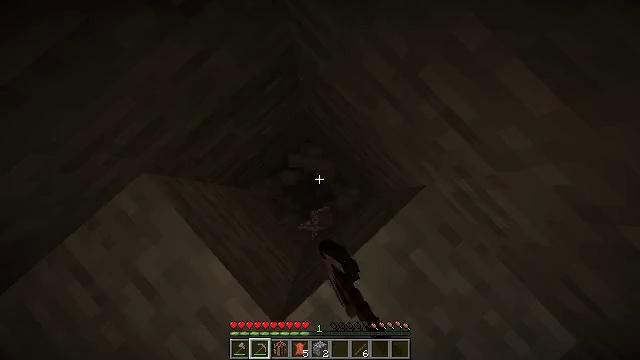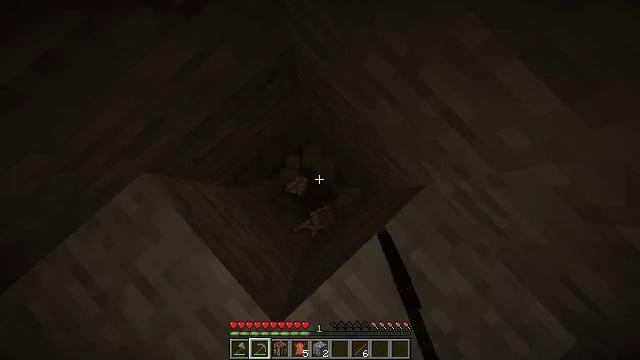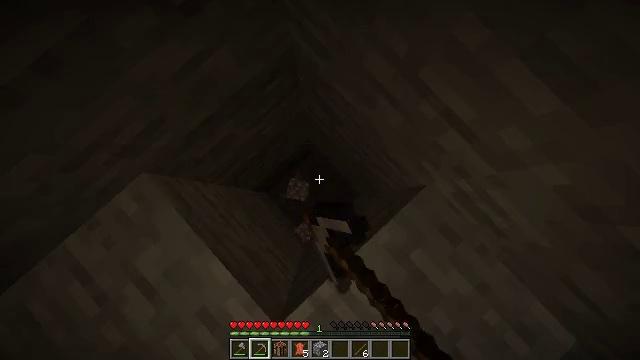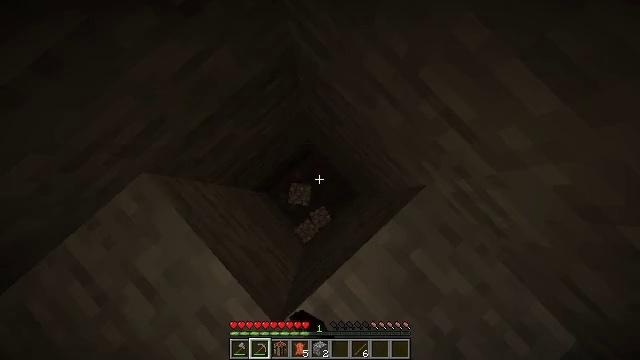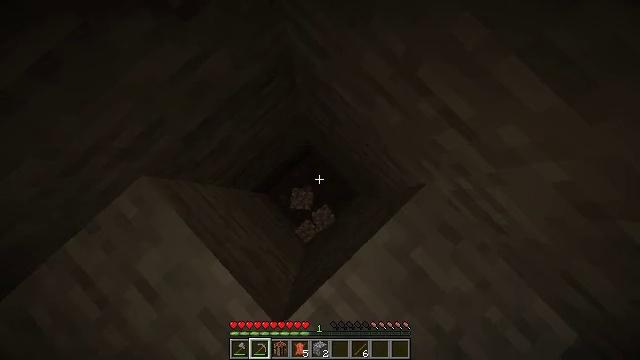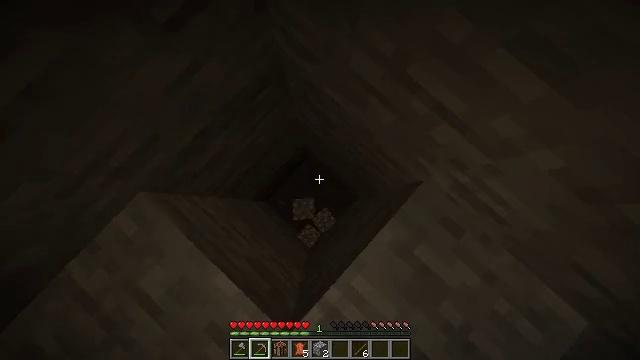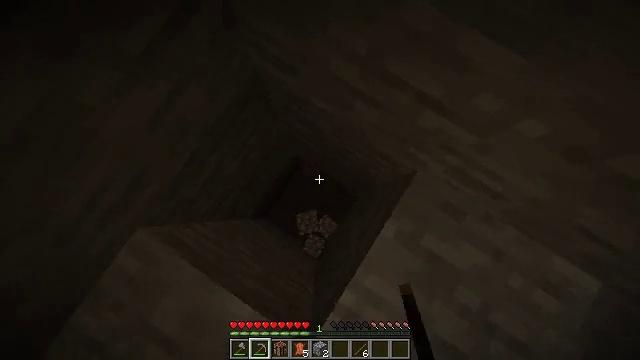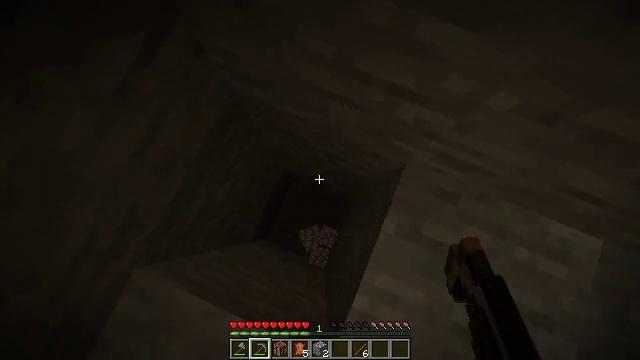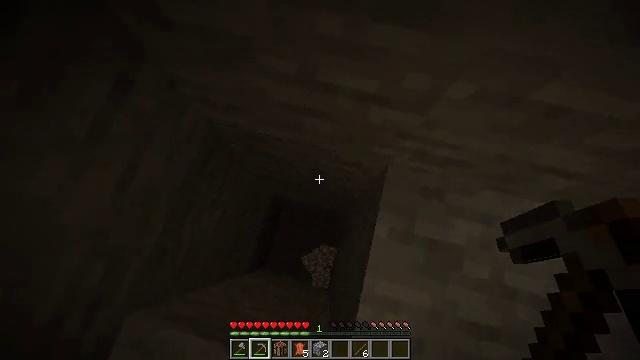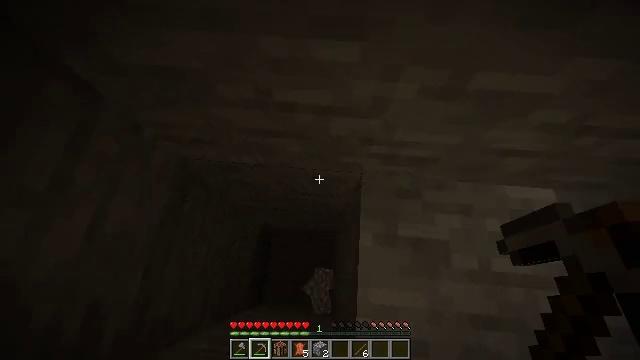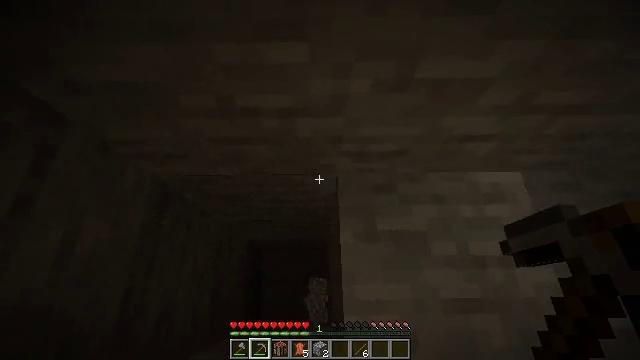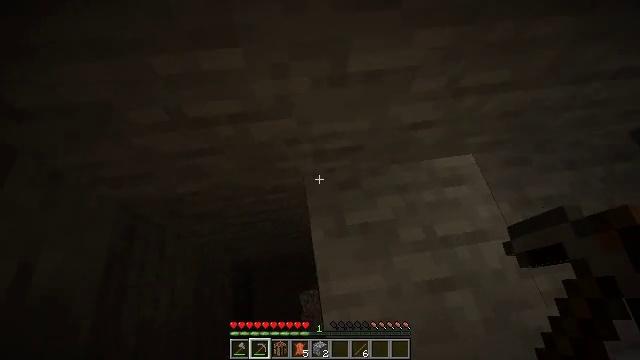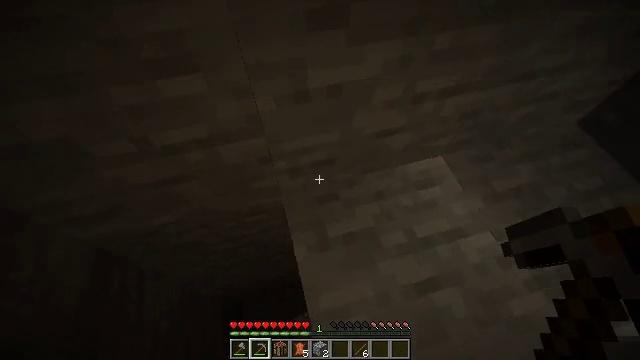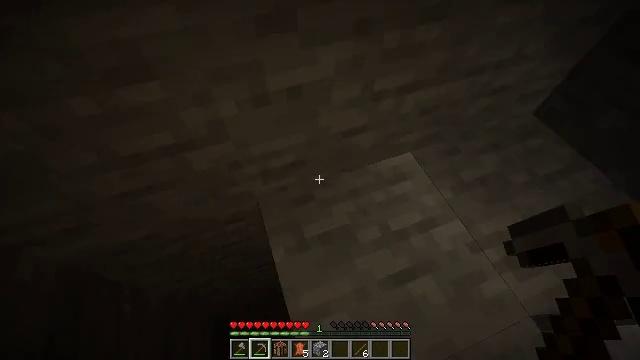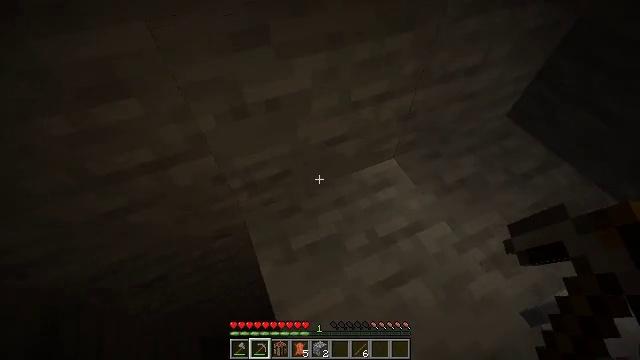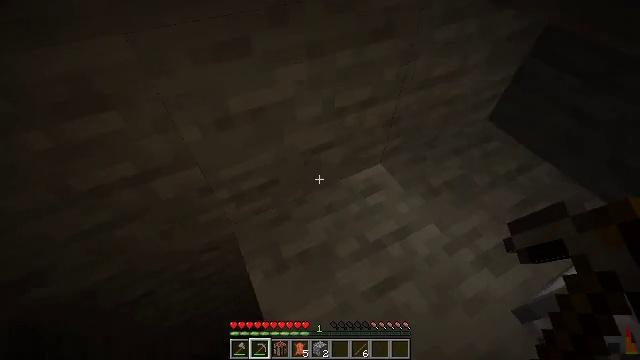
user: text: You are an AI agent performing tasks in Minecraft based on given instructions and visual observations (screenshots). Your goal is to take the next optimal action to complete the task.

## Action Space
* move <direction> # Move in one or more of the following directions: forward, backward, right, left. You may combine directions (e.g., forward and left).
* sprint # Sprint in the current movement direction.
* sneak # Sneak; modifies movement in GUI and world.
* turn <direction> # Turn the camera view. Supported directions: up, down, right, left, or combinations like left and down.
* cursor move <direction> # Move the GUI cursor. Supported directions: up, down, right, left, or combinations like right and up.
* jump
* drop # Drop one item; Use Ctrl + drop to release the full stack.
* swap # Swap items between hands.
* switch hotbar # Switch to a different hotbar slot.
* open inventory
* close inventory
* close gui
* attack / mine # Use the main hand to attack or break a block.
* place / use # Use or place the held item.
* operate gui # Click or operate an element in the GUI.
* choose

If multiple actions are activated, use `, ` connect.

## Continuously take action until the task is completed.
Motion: motion action
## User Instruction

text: Open the furnace and cook beef.
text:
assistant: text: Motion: sneak, attack / mine
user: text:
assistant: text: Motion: sneak
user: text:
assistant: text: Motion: sneak
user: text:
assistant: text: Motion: sneak
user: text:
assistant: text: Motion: sneak, turn right
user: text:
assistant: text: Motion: move back, sneak, turn right and up
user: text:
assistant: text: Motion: move back and move right, sneak, turn right and up
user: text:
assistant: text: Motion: move back and move right, sneak, turn right and up
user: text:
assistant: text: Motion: move back and move right, sneak, turn right and up
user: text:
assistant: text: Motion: move back and move right, sneak, turn right and up
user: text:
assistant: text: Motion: move back and move right, sneak, turn right and up
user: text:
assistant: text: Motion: move back and move right, sneak, turn right and up
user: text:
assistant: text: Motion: sneak, turn right and up
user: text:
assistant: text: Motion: sneak, turn right and up
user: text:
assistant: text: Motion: turn right and up
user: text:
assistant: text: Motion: turn right and up
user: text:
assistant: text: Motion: no_op
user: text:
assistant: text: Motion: no_op
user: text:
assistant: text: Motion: no_op
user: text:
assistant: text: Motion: no_op
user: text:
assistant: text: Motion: no_op
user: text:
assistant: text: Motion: no_op
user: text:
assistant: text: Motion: no_op
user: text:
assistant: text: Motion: no_op
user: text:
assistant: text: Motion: no_op
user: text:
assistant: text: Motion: no_op
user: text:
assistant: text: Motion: turn right
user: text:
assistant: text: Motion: turn right
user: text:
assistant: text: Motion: turn right
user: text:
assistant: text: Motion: turn right